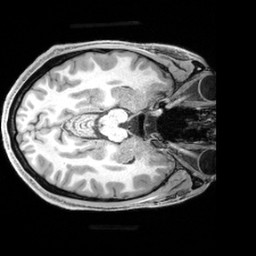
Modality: T1w
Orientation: axial